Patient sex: M
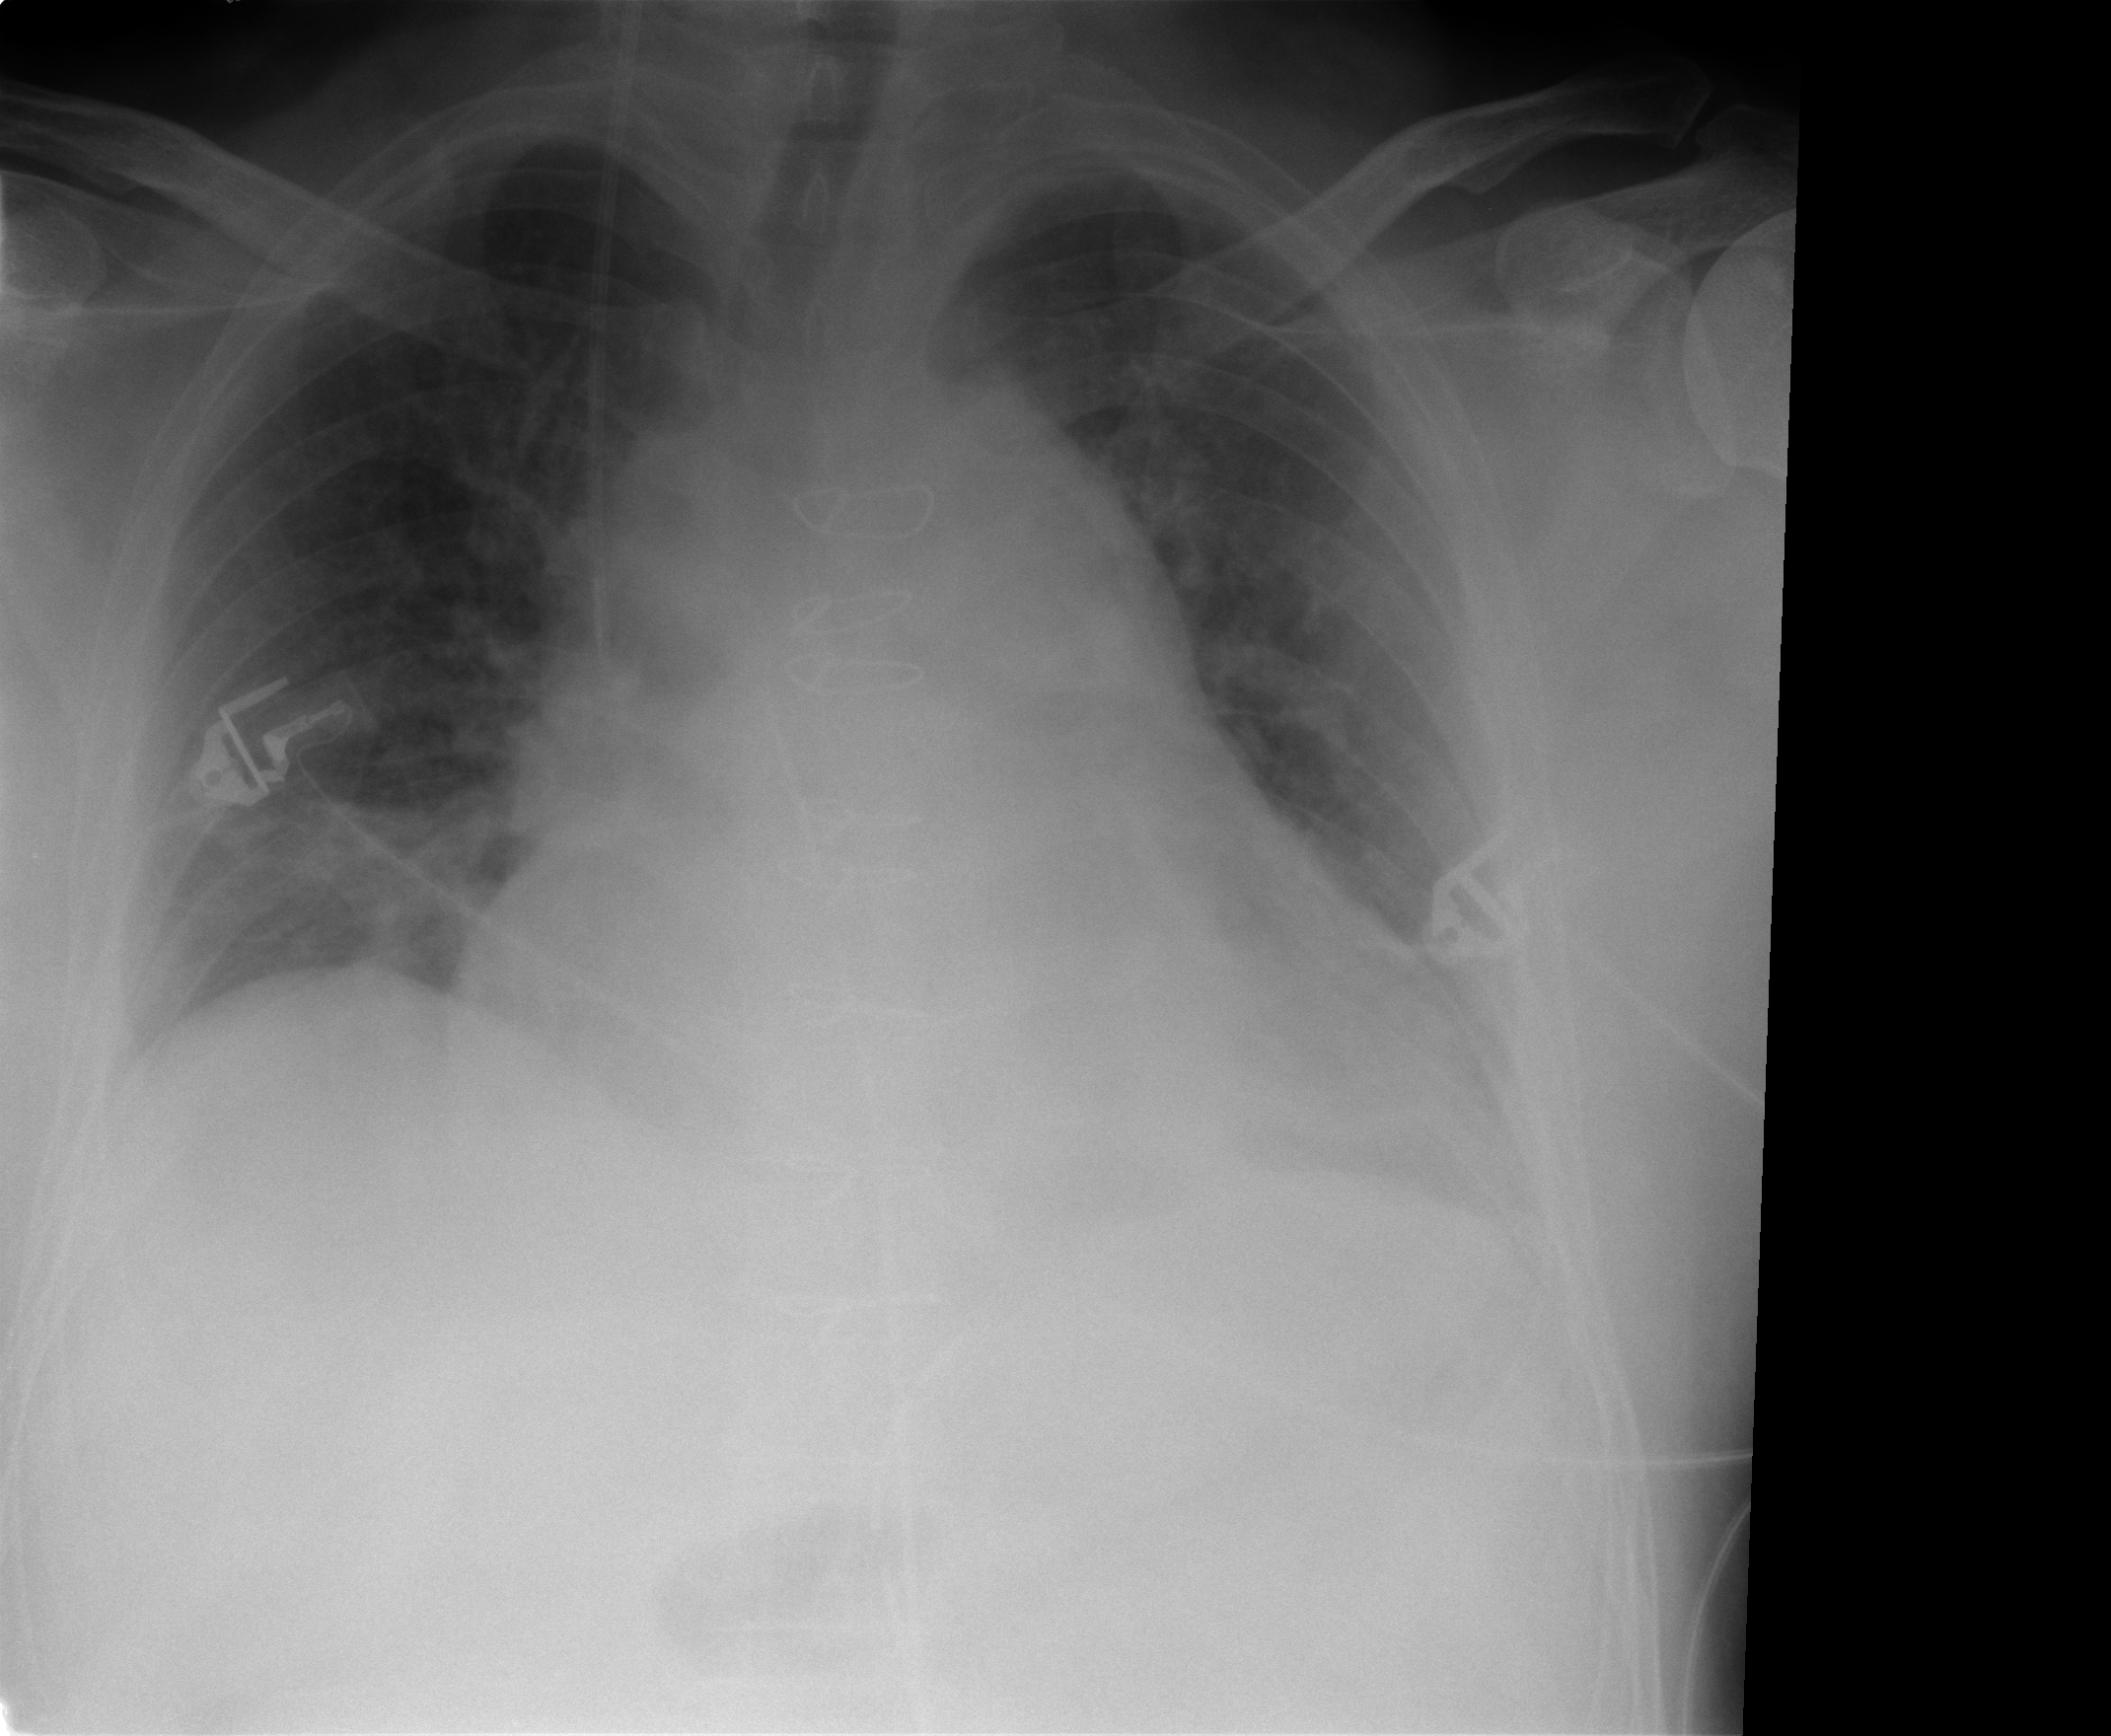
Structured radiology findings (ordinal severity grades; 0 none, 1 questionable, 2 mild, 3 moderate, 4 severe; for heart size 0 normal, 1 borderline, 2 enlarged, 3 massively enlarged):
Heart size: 3
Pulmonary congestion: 2
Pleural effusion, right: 0
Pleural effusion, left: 1
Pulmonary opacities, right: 0
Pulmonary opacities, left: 0
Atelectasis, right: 2
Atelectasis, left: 0